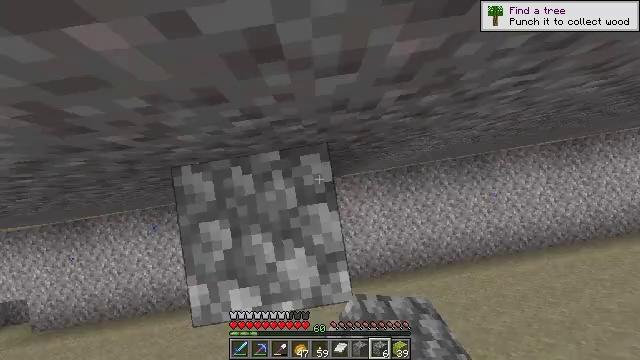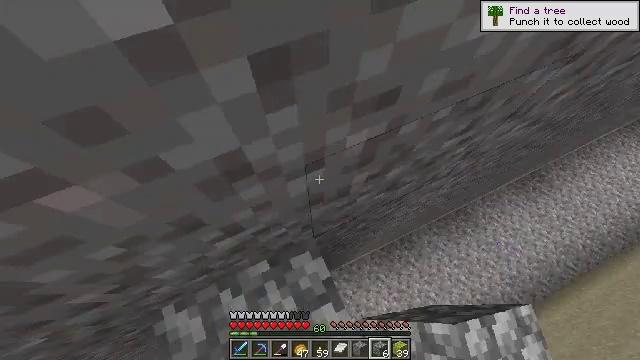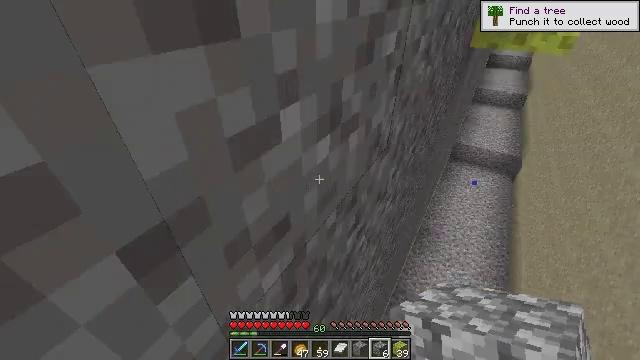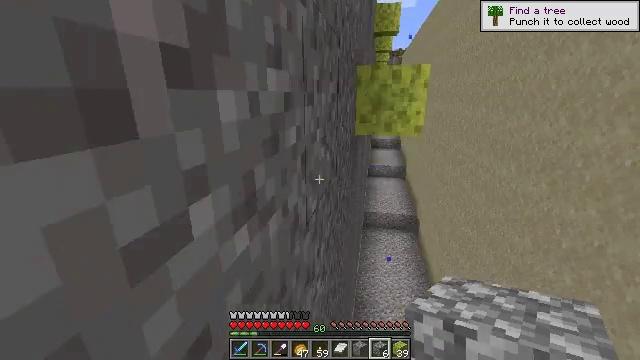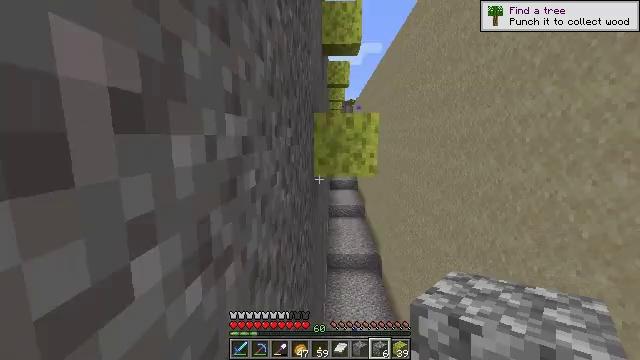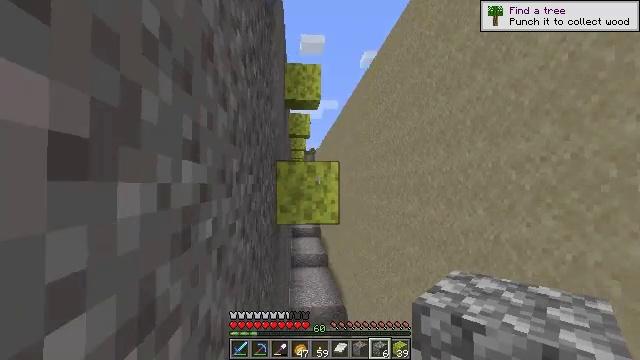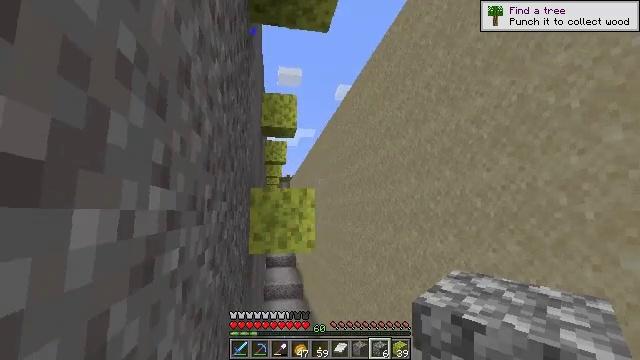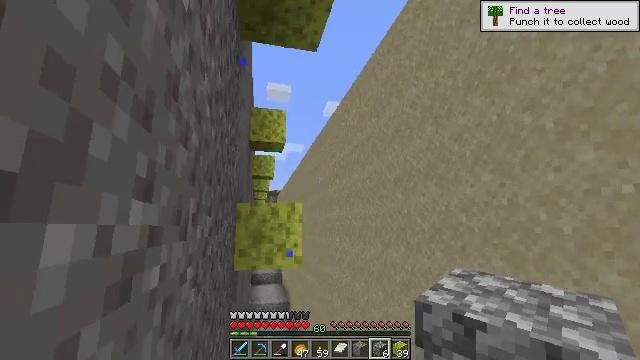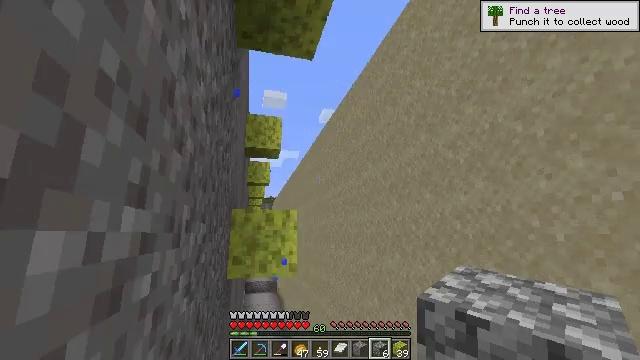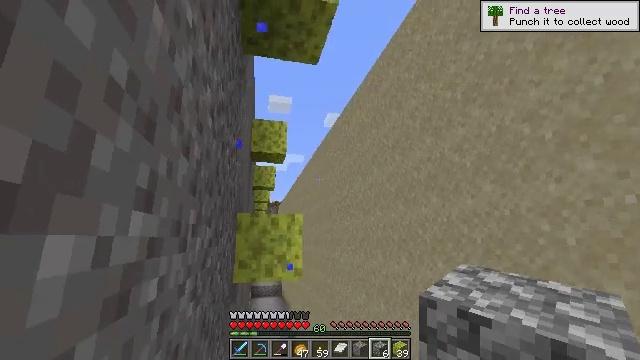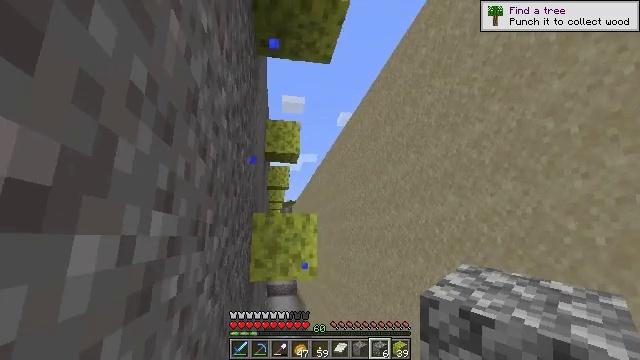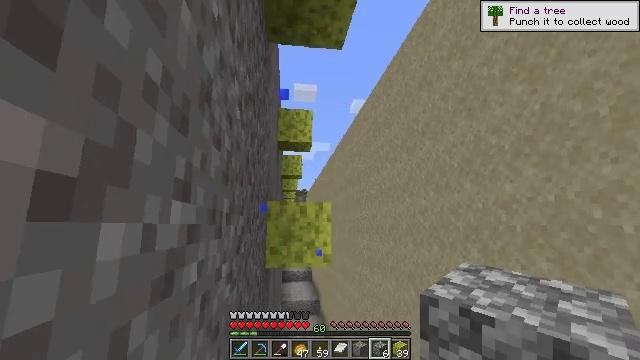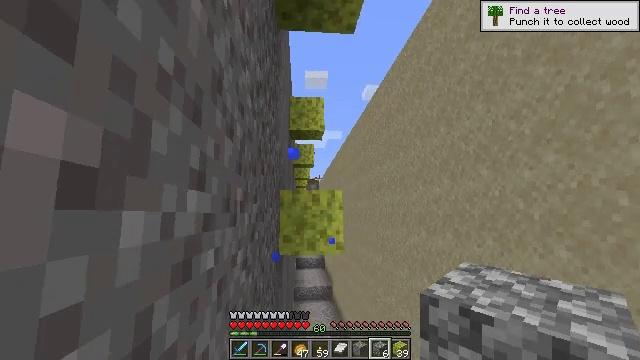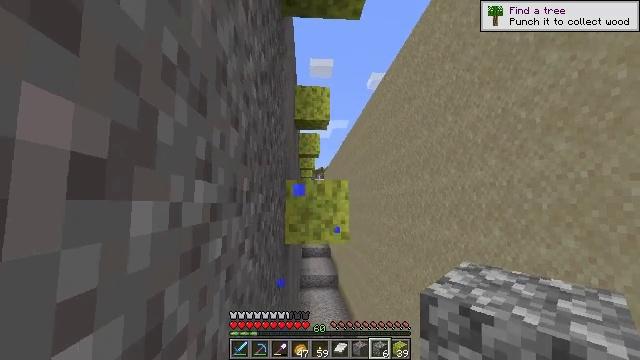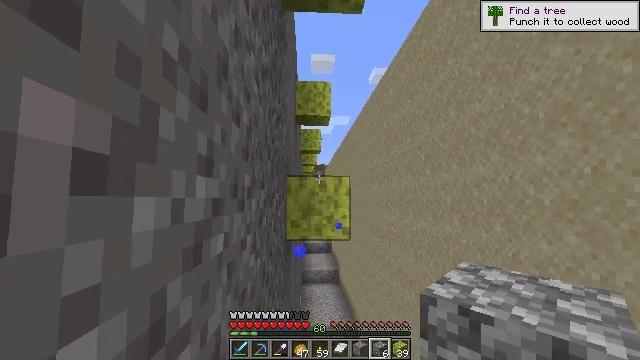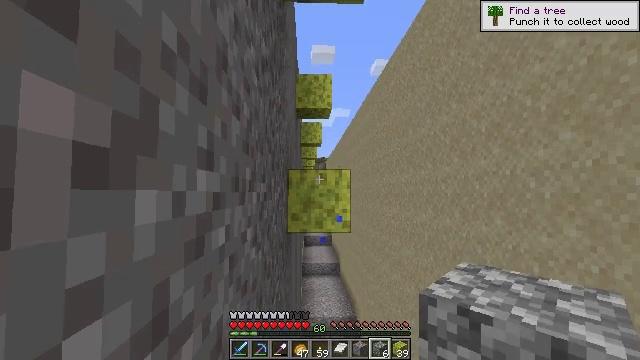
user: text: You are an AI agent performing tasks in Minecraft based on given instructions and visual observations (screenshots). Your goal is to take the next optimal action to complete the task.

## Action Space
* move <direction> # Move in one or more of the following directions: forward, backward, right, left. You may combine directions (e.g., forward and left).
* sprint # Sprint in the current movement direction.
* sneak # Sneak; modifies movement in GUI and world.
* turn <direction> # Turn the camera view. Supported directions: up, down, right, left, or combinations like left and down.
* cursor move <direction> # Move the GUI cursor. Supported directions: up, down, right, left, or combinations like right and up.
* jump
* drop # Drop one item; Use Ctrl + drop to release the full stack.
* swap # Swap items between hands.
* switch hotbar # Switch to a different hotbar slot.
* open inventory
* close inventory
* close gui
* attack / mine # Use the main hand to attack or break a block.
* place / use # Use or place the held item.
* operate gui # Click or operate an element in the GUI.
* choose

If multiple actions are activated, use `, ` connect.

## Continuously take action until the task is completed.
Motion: motion action
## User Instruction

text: Mine the wet sponge underwater.
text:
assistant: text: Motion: turn right and up
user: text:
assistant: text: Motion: turn right and up
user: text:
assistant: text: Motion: turn right and up
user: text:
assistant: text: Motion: turn right and up
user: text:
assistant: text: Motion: turn right and up
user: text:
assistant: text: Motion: turn right and up
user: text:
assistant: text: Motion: turn right and up
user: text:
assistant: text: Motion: turn right and up
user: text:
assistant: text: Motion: turn left
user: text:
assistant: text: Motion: turn left
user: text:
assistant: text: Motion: turn left and down
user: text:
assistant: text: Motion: turn left and down
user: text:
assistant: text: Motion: turn left and down
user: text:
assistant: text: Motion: no_op
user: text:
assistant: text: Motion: turn down
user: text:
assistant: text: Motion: turn down
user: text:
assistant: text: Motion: no_op
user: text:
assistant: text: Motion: no_op
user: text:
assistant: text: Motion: no_op
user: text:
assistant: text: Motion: no_op
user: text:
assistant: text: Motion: no_op
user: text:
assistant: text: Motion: no_op
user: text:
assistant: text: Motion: no_op
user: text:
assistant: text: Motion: no_op
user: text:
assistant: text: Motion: no_op
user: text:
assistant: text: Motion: no_op
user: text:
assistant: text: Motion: no_op
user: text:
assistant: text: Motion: no_op
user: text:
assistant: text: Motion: no_op
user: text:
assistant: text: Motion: no_op